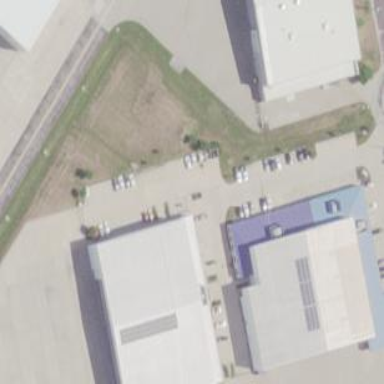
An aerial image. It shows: Building designed as airport hangar.